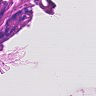
Metastatic tissue present: no